This continuous-wavelet-transform scalogram was computed from a bearing vibration snapshot. What is the most likely bearing condition (normal, inner_race, outer_race, ball)?
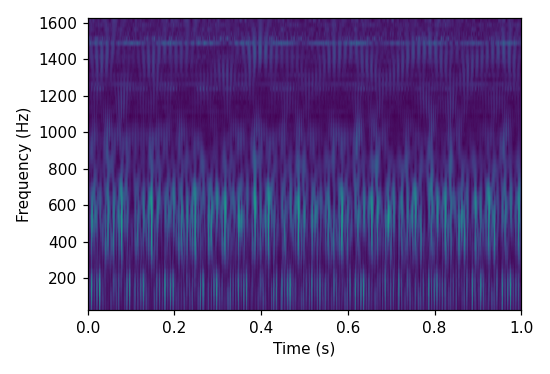
Answer: inner_race